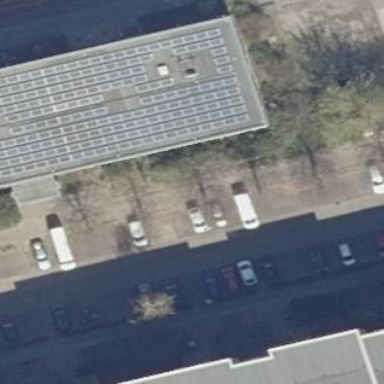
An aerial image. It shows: Asphalt street-side parking area.